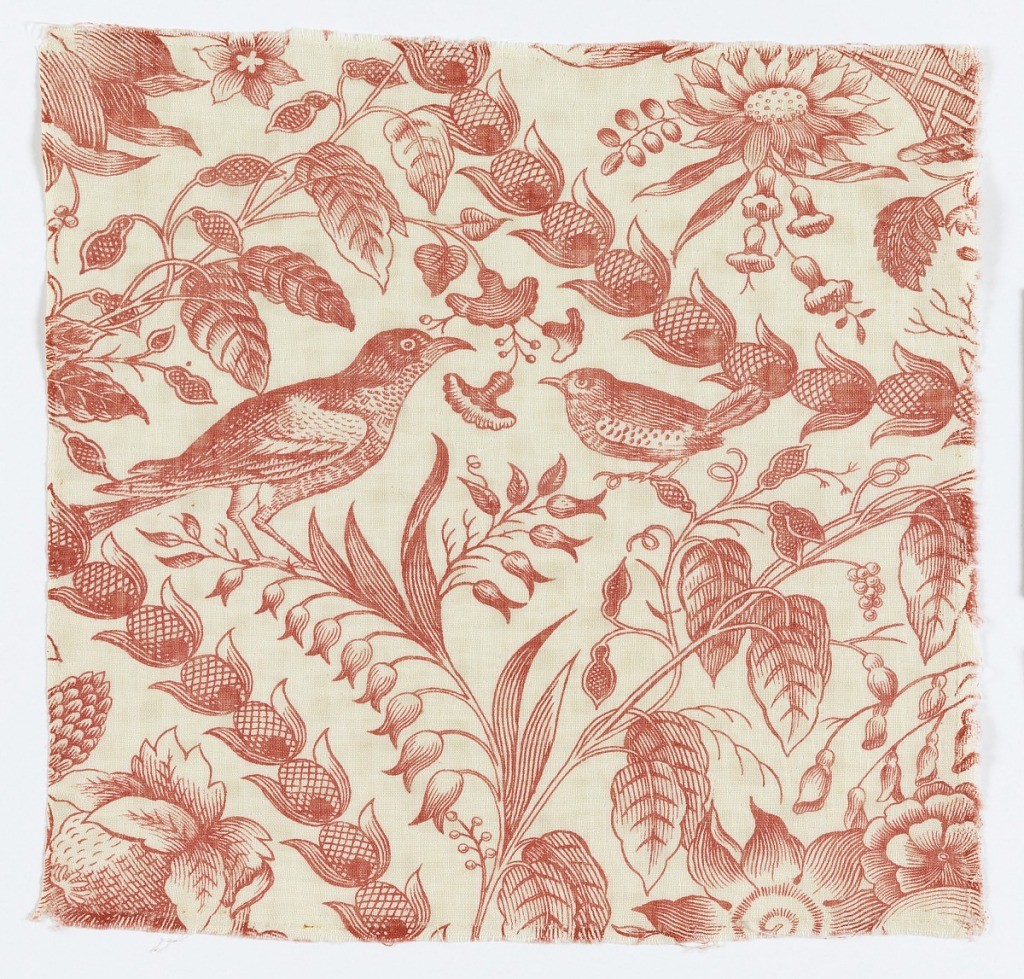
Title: Fragments
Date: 1815
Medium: Medium cotton Technique: printed by engraved roller on plain weave
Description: Six fragments of a red pattern with birds, flowers, and baskets of flowers contained within two S-diagonal unjoined ogee bands. Height of repeat: 30cm (11 ¾"); no repeat within width of fabric. Selvage present on A & B.